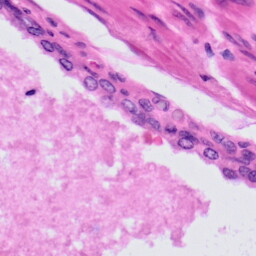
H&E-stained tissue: Prostate